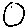
Label: circle